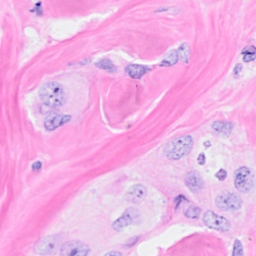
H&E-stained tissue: Breast